Current action and preconditions to check: trajectory_clear

Your task: For each precondition in the list above, predict whether it will hold at this action.

Consider the current scene as observed from the mobile robot's camera, and analyze the predicted future states of all dynamic agents (e.g., people, animals, vehicles, or any moving entities) within the NEXT SECOND.

IMPORTANT: Only answer "very likely" if you are absolutely certain—based on strong, clear evidence—that a dynamic agent will violate the precondition in the predicted future state. Do NOT answer "very likely" for unlikely, ambiguous, or low-probability risks.

Ask yourself for each precondition: Is there a high probability, with clear and convincing evidence, that the predicted future states of any dynamic agent will interfere with the predicted future state of the currently executing action within the NEXT SECOND, causing that precondition to fail?

Assess the risk level based on these predictions. Use "likely" or "very likely" if motions create a clear risk of interference.

Use "neutral" or "improbable" if agents are nearby but their predicted paths are clearly diverging or non-conflicting.

Failure Risk Categories: "very improbable", "improbable", "neutral", "likely", "very likely"

Answer Format: Output ONLY the probability_of_failure value from these categories: "very improbable", "improbable", "neutral", "likely", "very likely"

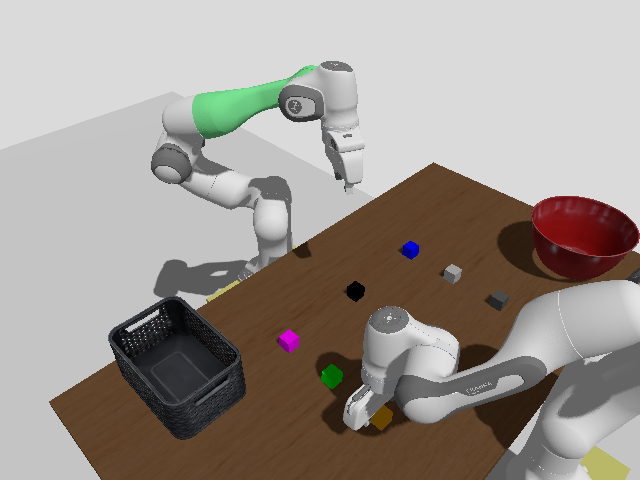

Answer: very improbable